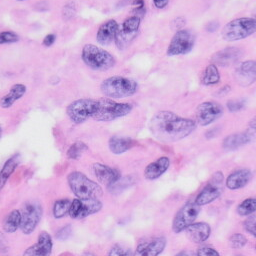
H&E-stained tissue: Skin